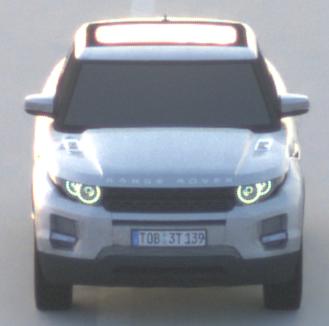
Make: Land Rover
Model: Range Rover Evoque 2.0 Si4
Detailed model: Range Rover Evoque (I)
Model produced from: 2011/08
Model produced until: 2013/11
Doors: 5
Color: white
Road condition: dry road
Daytime: dawn
Contrast: medium contrast